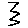
Label: zigzag